Question: Is there any JavaScript (even better if it's based on jQuery) slider that is circular in shape and that also allogs to draw segments on the circle. Here's a drawing of a sample of what I'd like to achieve:

As you can see, the yellow slices are those that have been selected, while all the rest is just a background image (this is done on an iOS device with a custom control).
It would be nice to find something similar for HTML pages if there's any around.
Thanks!
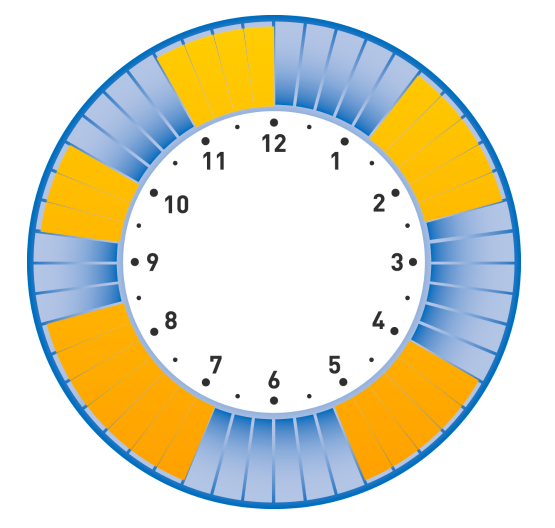
Answer: I ended up using a custom solution based on <URL>.